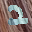
Label: 2